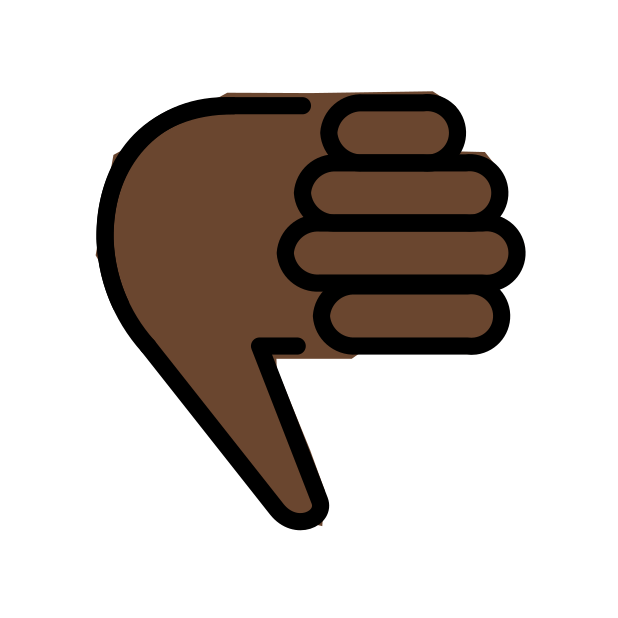
thumbs down: dark skin tone